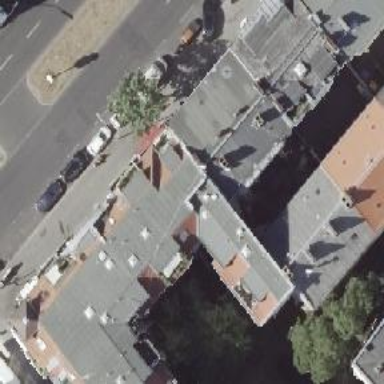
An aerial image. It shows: Residential building with gabled roof. The roof orientation is across the building.